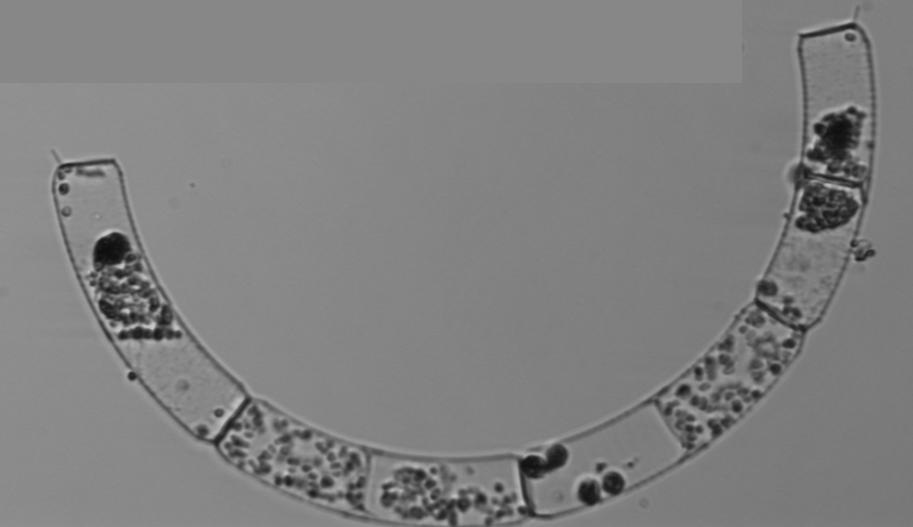
Label: Guinardia_striata